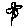
Label: flower